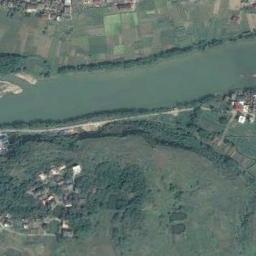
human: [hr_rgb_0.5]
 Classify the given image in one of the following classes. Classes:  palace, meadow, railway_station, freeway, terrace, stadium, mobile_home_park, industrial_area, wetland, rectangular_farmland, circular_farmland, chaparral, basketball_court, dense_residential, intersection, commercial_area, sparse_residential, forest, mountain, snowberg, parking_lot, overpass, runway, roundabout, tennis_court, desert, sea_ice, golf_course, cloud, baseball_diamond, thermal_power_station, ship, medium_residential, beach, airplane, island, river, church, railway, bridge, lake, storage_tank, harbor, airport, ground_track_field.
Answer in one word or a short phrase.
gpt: river